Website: home-depot
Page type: customer-info-address
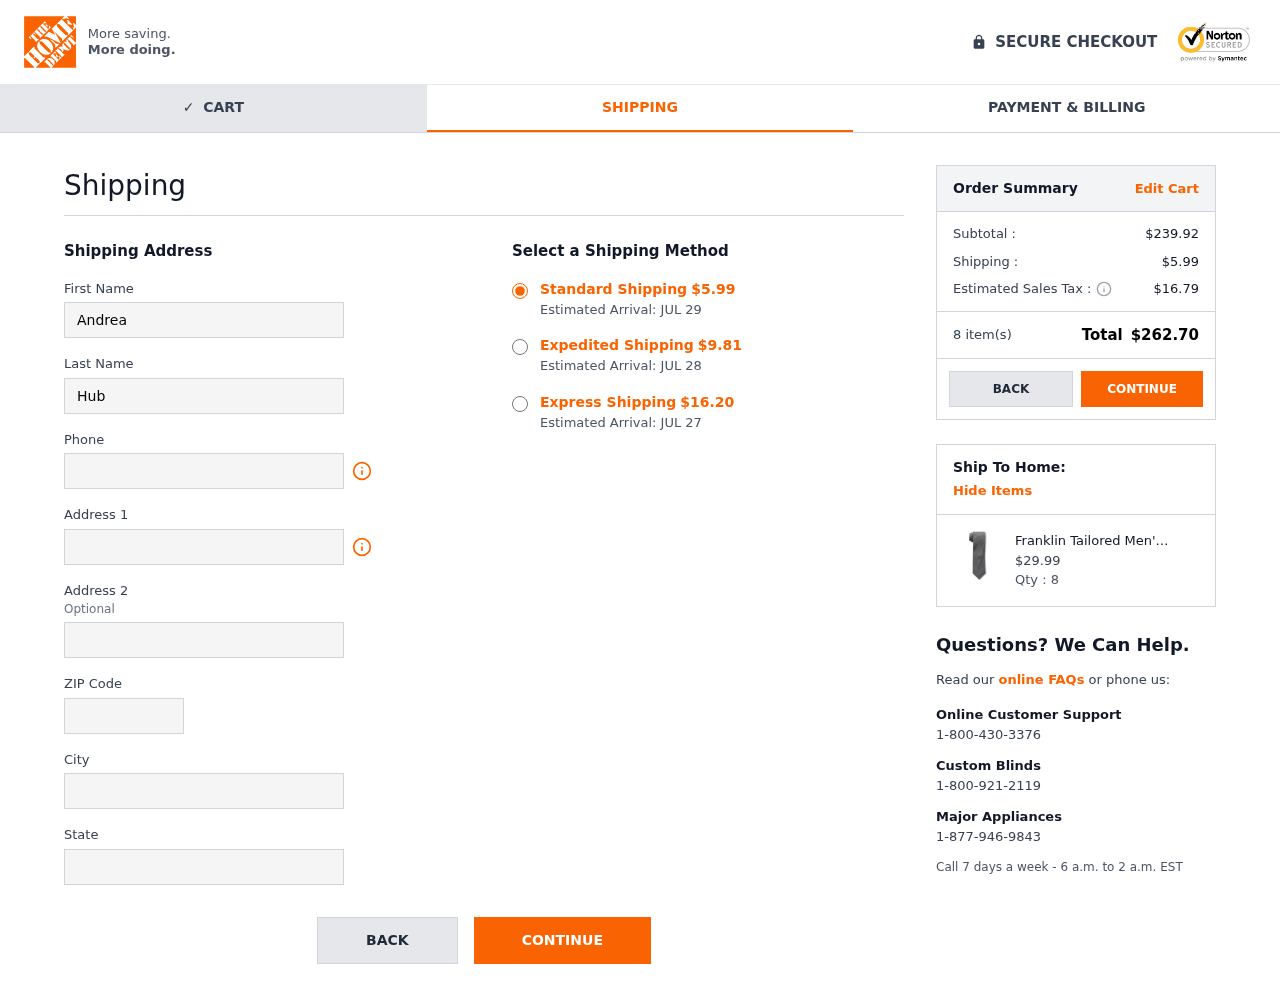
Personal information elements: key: PII_CITY
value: West Courtneyport
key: PII_FIRSTNAME
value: Andrea
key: PII_LASTNAME
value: Hubbard
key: PII_PHONE
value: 7025683970
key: PII_POSTCODE
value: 18131
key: PII_STATE
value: Louisiana
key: PII_STREET
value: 81259 Adams Lake
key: PII_STREET2
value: Suite 332
Product elements: key: PRODUCT1_NAME
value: Franklin Tailored Men's Small Circle Tie, Black
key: PRODUCT1_PRICE
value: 29.99
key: PRODUCT1_QUANTITY
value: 8
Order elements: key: ORDER_SHIPPING_COST
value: $5.99
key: ORDER_DELIVERY_DATE
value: Estimated Arrival: JUL 29
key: ORDER_SHIPPING_COST_EXPEDITED
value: $9.81
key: ORDER_DELIVERY_DATE_EXPEDITED
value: Estimated Arrival: JUL 28
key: ORDER_SHIPPING_COST_EXPRESS
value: $16.20
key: ORDER_DELIVERY_DATE_EXPRESS
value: Estimated Arrival: JUL 27
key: ORDER_SUBTOTAL
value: $239.92
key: ORDER_TAX
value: $16.79
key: ORDER_NUM_ITEMS
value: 8 item(s)
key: ORDER_TOTAL
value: $262.70